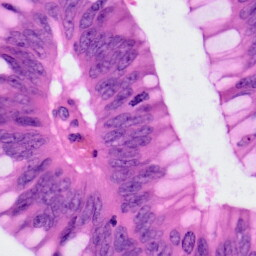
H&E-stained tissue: Colon